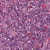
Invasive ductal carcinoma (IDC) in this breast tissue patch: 1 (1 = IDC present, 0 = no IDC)